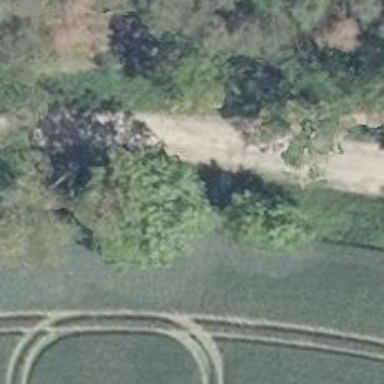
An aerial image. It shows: Row of trees in natural setting.